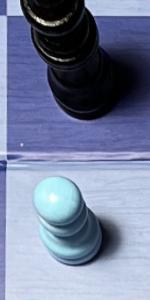
Label: Pawn_White